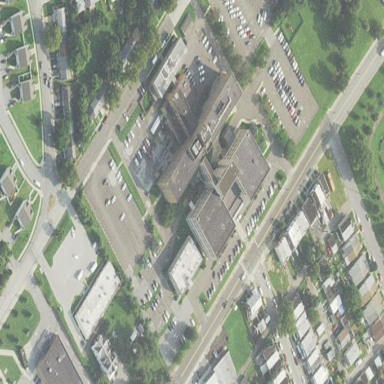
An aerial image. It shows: Healthcare facility identified as hospital.